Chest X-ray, AP view. Patient: 32 years old, sex M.
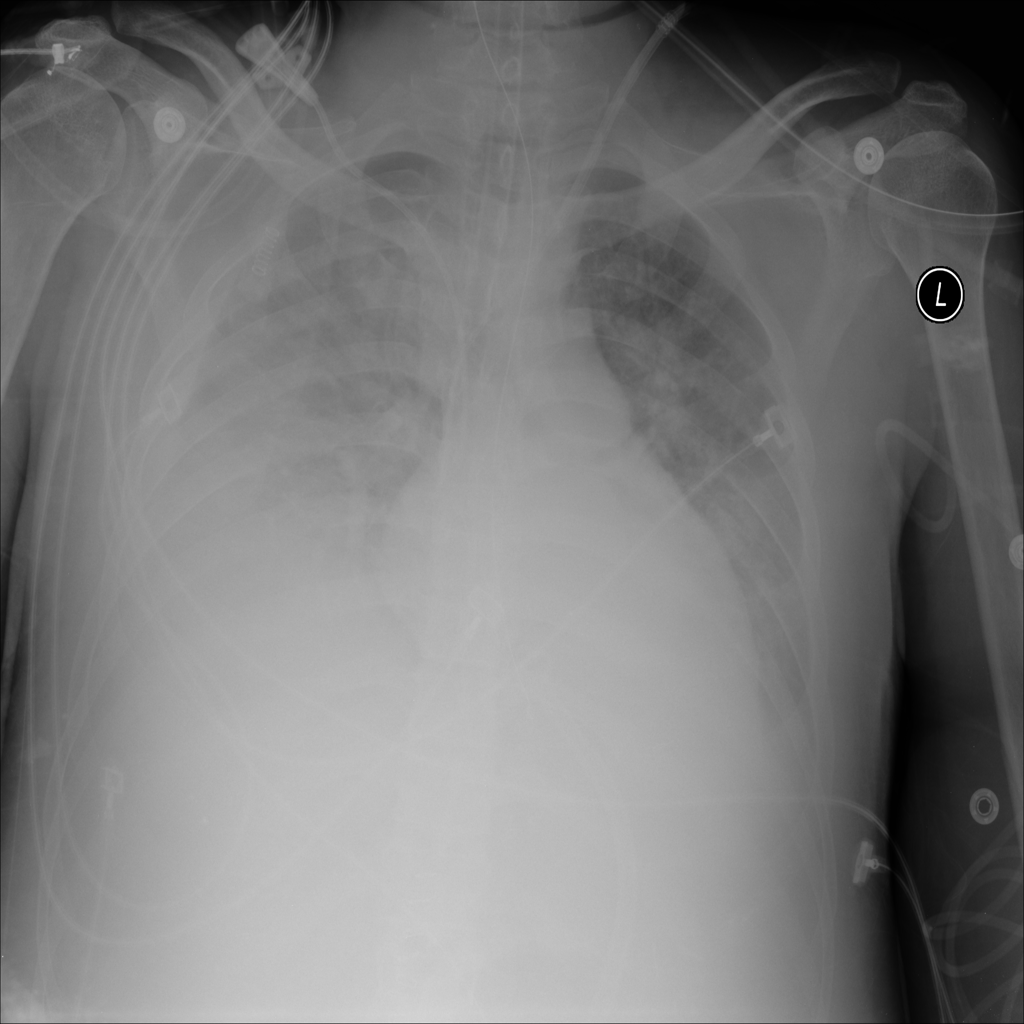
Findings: Infiltration